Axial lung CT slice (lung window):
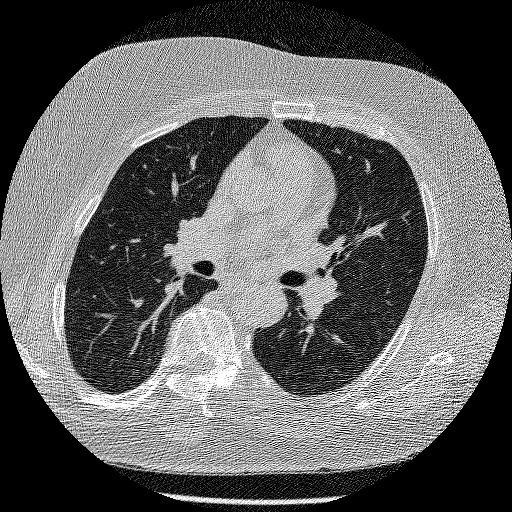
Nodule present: no